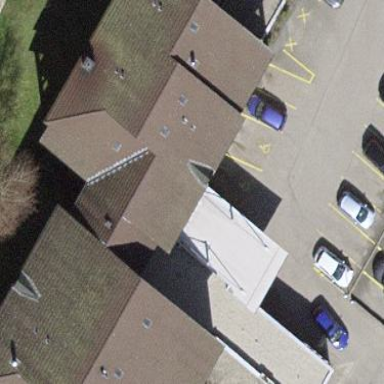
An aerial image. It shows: View of roof of building.